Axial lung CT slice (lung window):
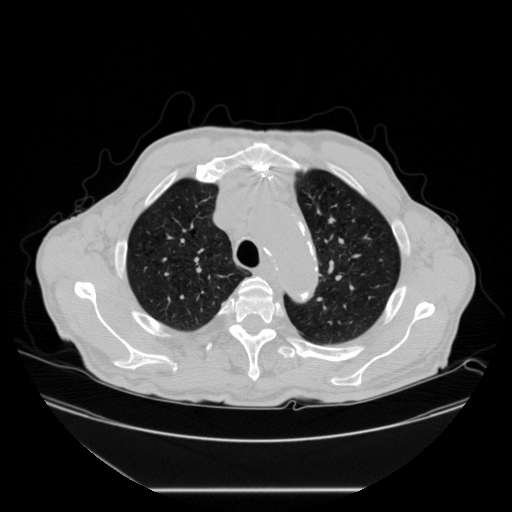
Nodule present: no